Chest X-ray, AP view. Patient: 25 years old, sex F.
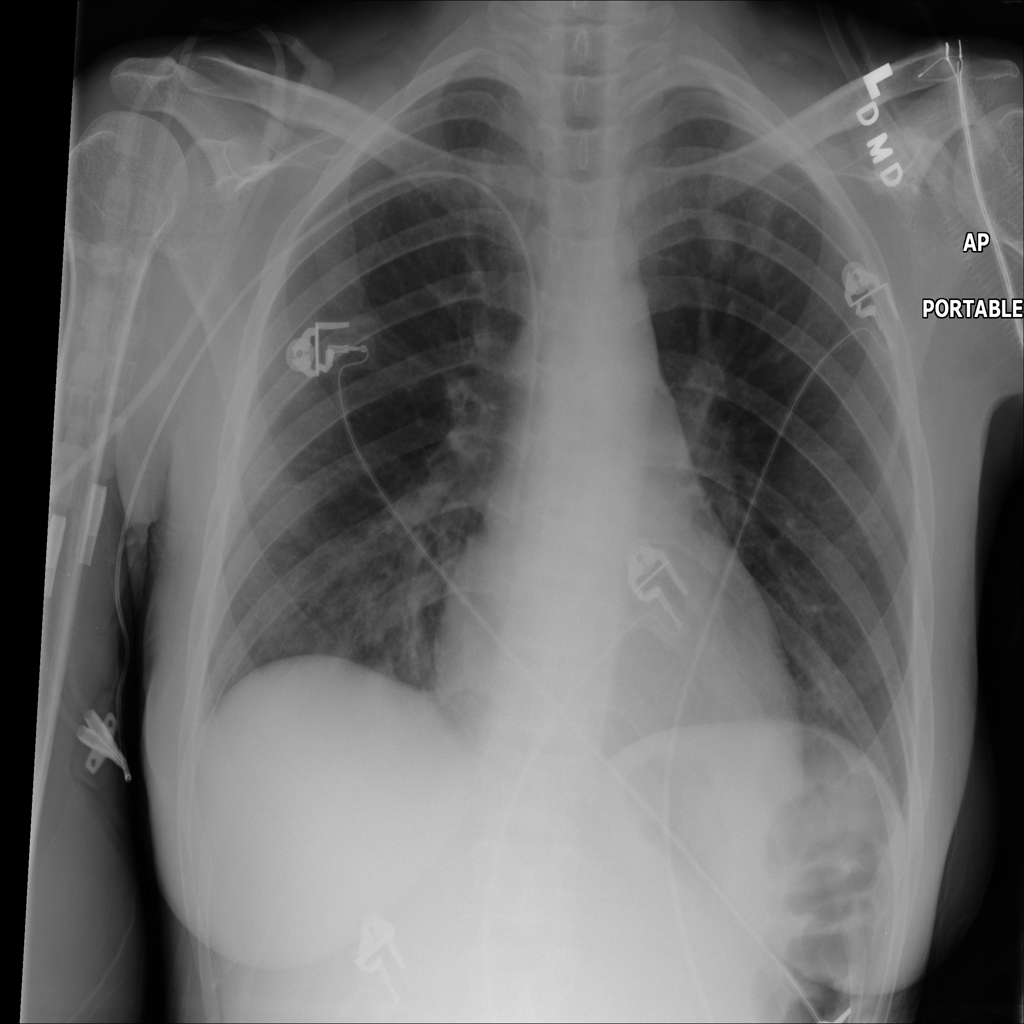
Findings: No Finding